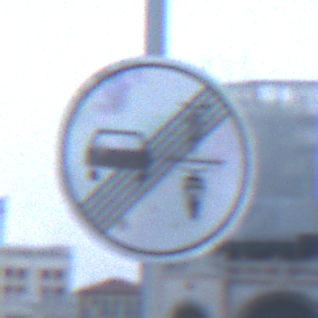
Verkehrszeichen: EndeVerbotUeberholenEinspurigeFahrzeuge
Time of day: Dawn
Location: Outdoor (Urban)
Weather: Clear
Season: NotSpecified
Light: Natural